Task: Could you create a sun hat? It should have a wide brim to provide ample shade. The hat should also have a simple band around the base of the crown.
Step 117:
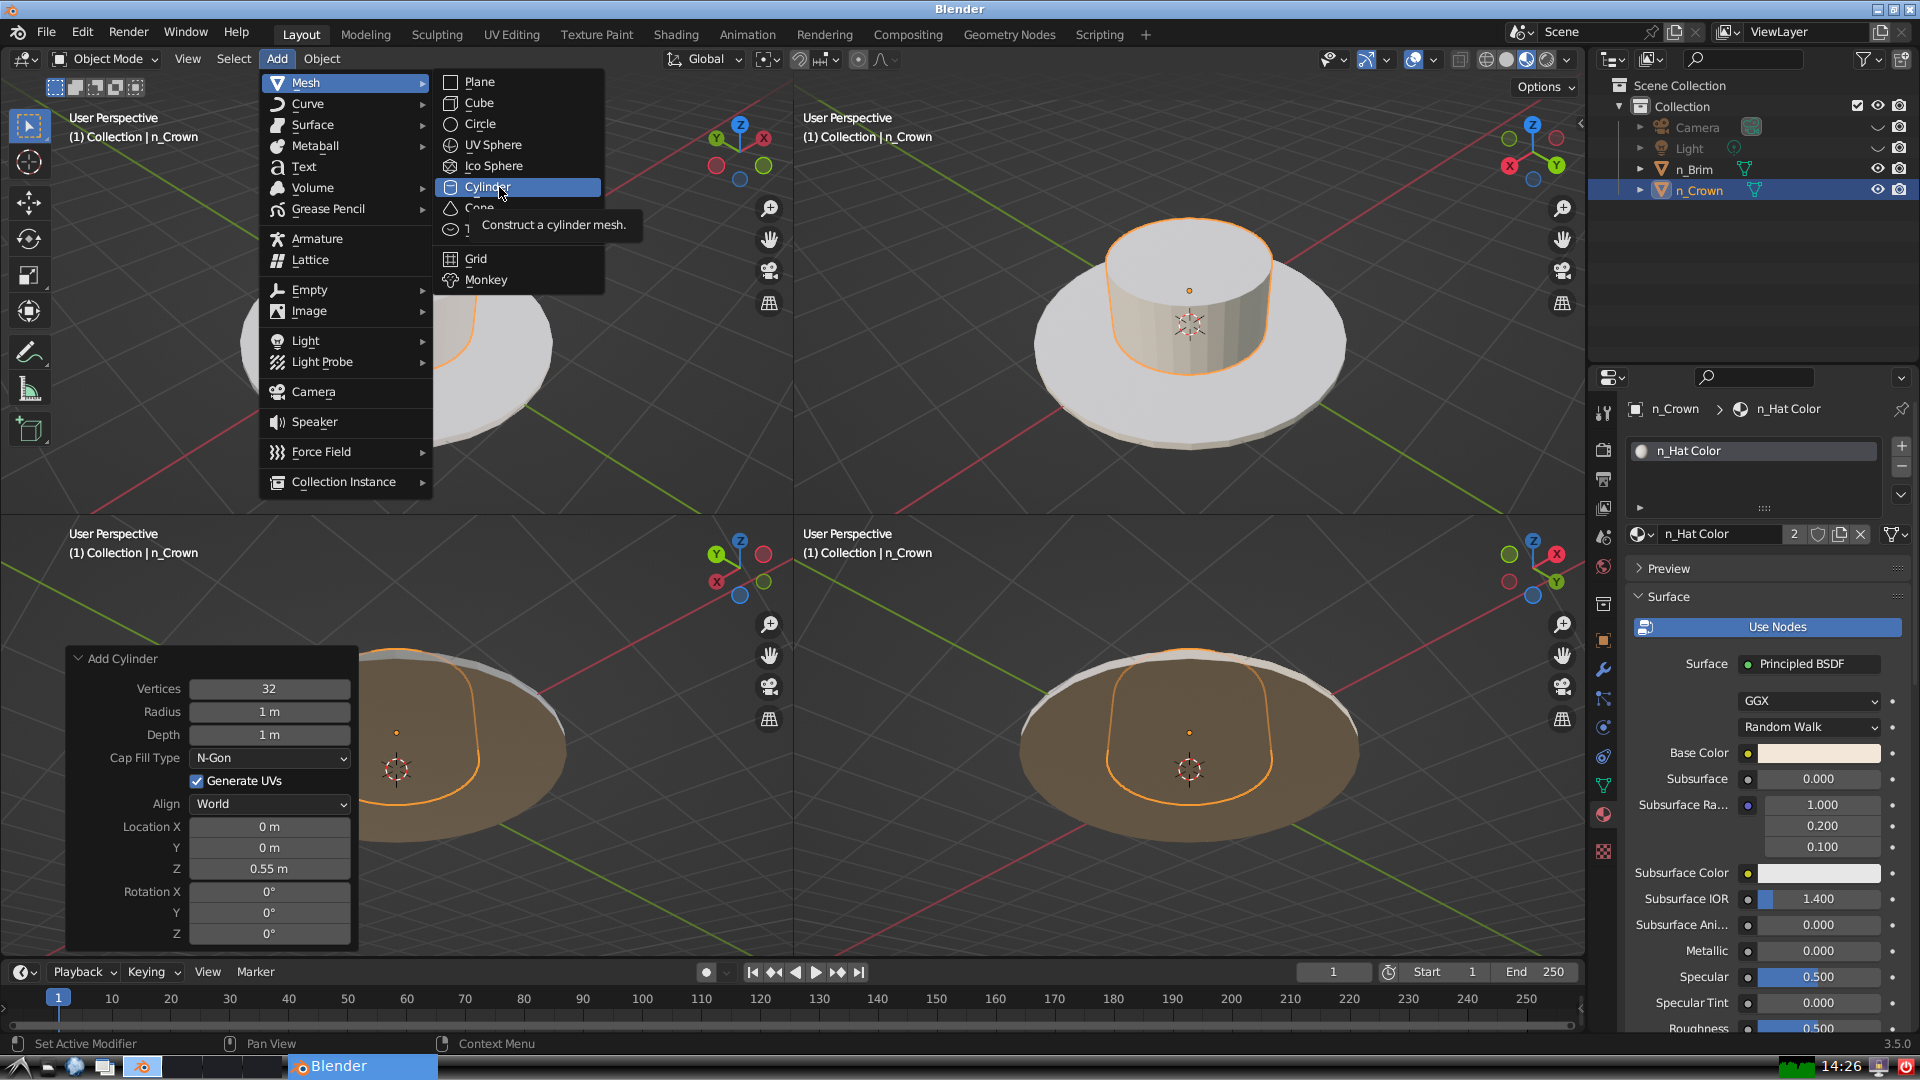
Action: click: no